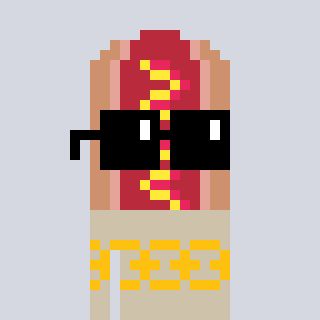
a pixel art character with square black sunglasses, a hotdog-shaped head and a bege-colored body on a cool background